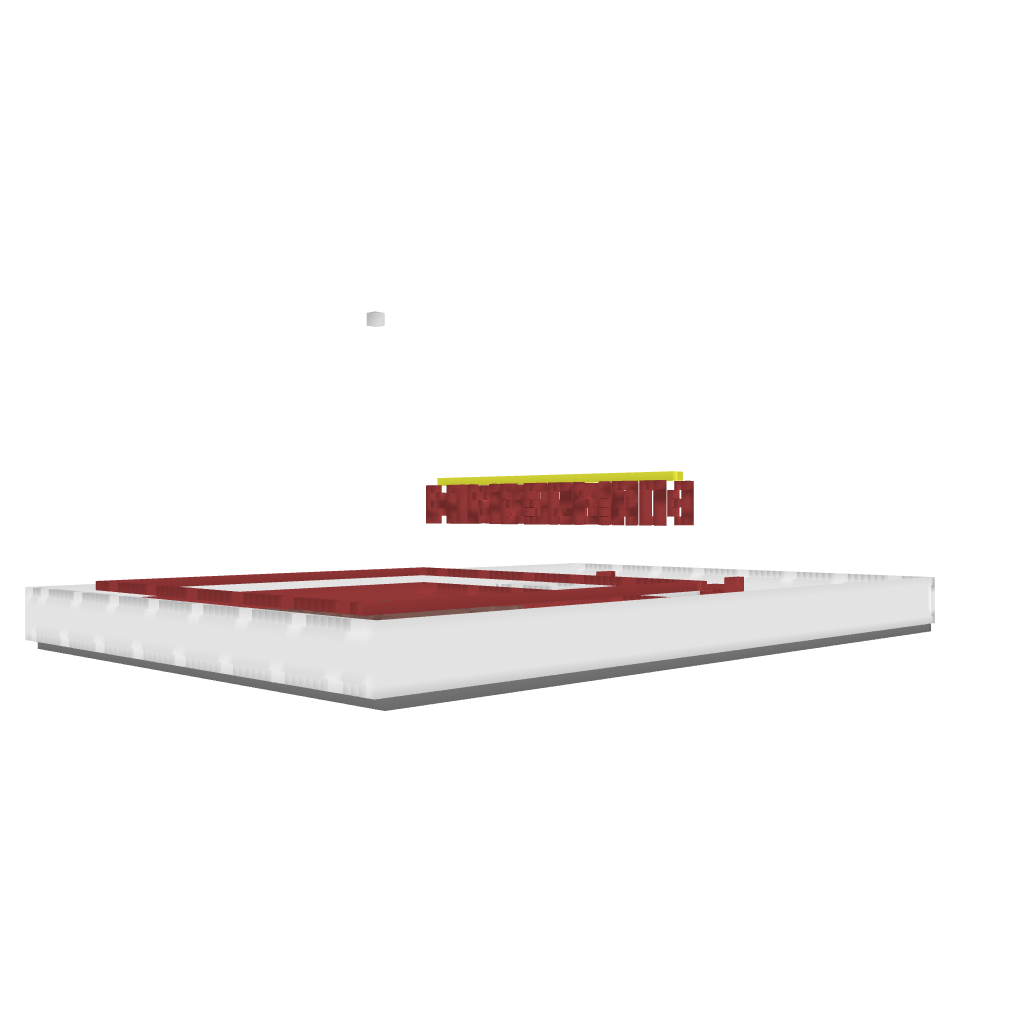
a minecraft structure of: BomberMan MiniGame good quality